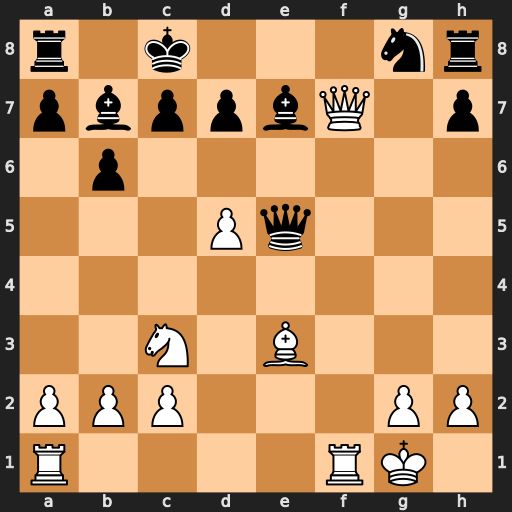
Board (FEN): r1k3nr/pbppbQ1p/1p6/3Pq3/8/2N1B3/PPP3PP/R4RK1
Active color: w
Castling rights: -
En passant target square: -
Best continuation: Qe8+ Bd8 Qxe5